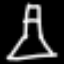
Label: The Eiffel Tower